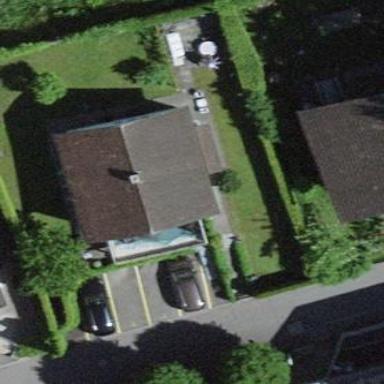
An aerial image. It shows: Gabled roof adorns the apartments building.